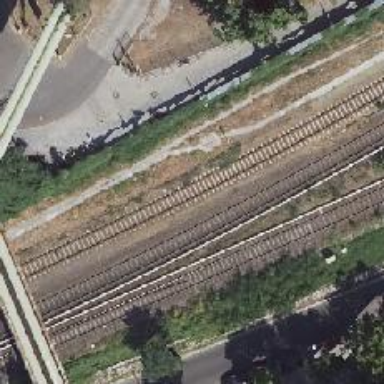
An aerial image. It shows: Railway milestone.